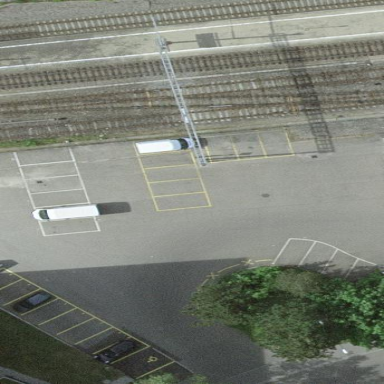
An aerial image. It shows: Parking available on the street side.